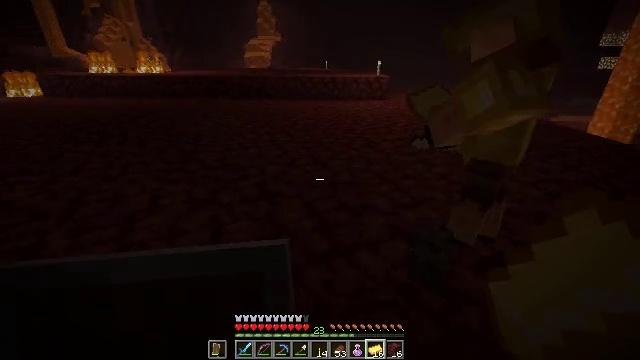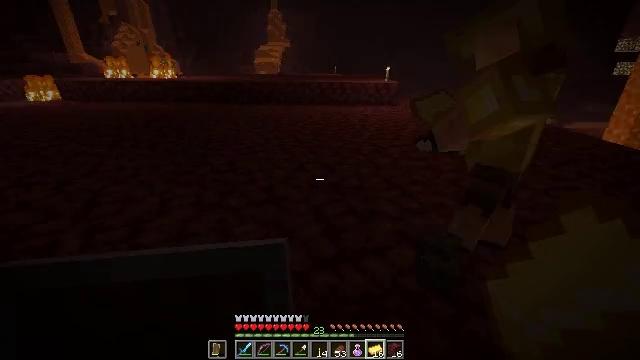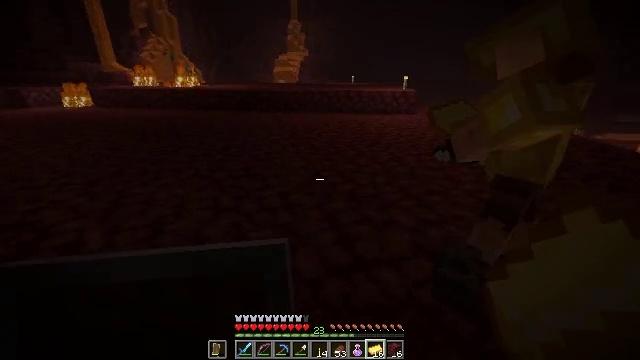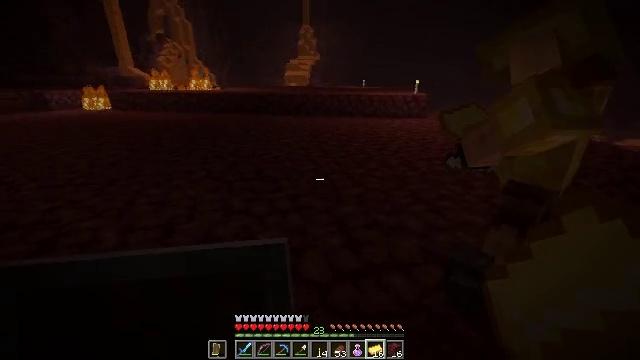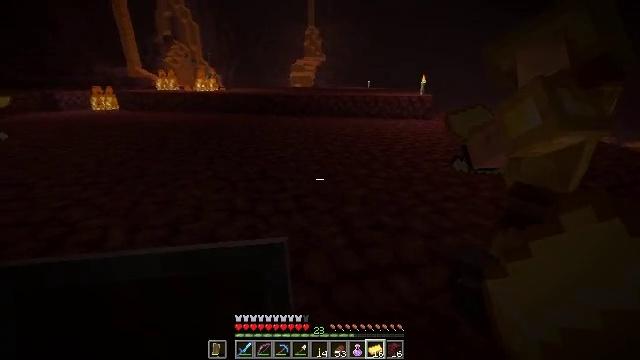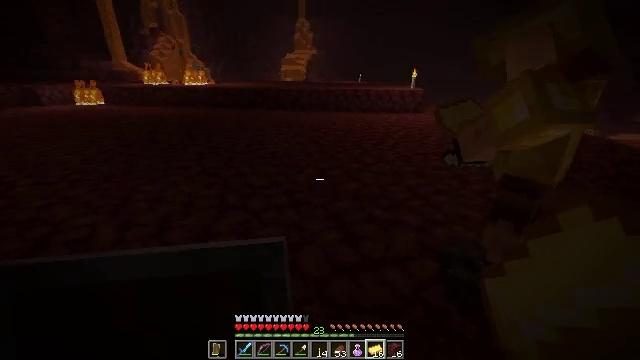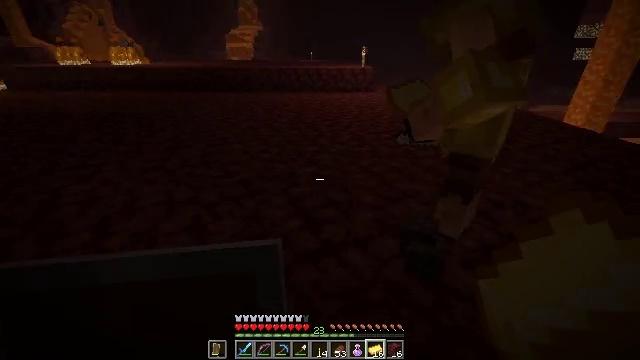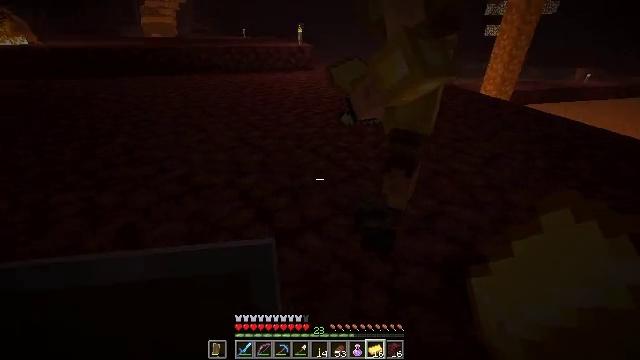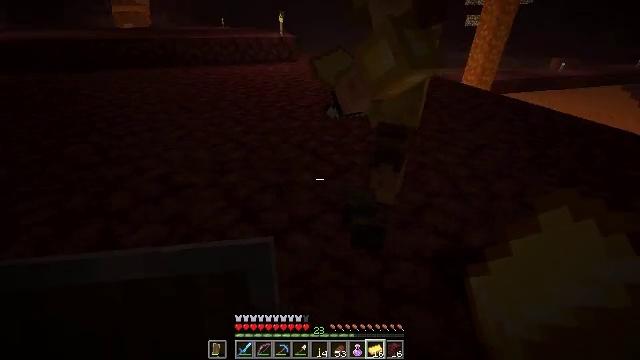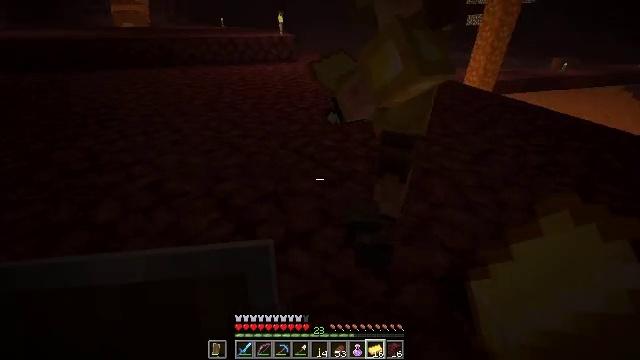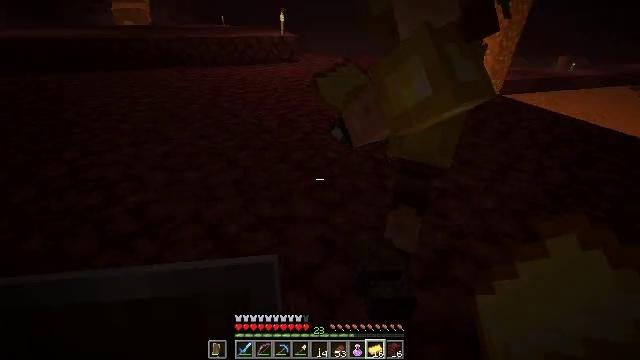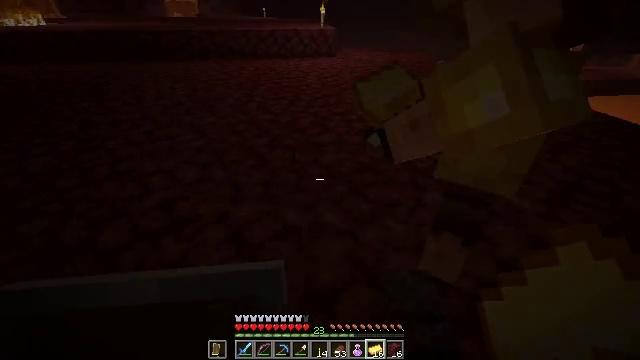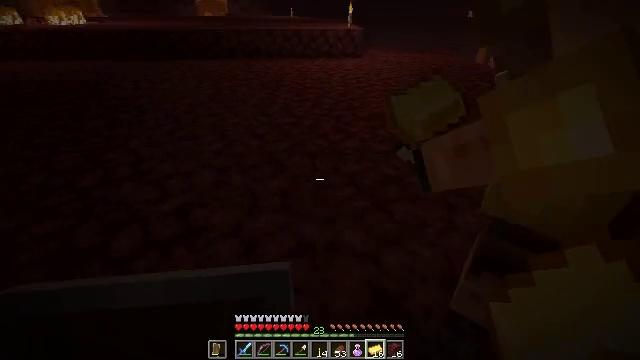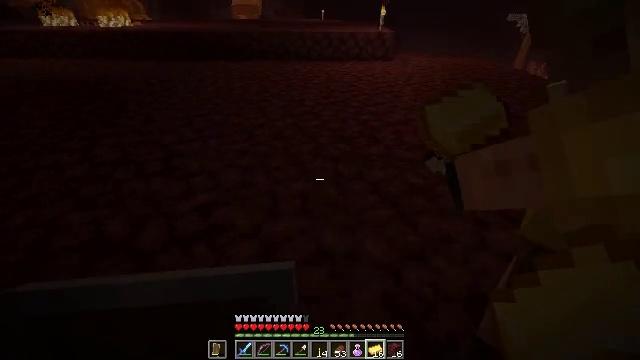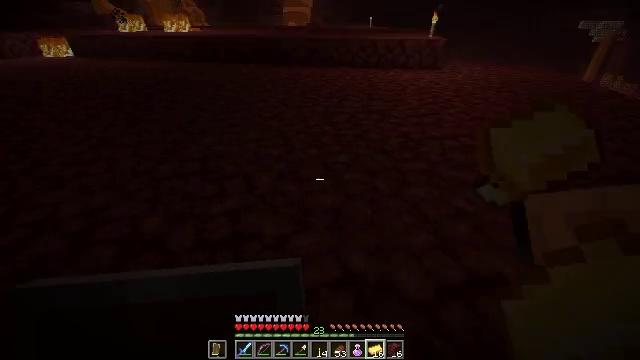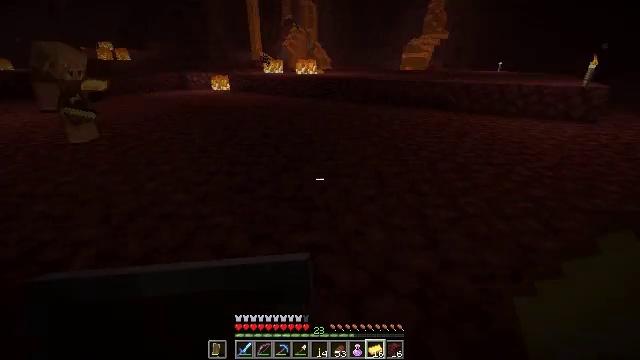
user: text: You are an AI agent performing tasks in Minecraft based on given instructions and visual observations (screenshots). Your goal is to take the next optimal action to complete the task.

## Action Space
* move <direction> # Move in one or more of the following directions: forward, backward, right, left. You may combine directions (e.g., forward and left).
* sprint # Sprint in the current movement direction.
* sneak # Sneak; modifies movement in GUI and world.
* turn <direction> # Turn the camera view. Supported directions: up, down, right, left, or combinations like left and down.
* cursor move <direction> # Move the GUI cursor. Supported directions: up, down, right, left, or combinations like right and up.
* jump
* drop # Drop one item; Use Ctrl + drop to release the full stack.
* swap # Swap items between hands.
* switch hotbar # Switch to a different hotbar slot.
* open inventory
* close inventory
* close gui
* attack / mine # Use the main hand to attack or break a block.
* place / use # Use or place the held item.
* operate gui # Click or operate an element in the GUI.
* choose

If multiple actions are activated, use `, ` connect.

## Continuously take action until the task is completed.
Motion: motion action
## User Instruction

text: Remove a gold ingot from the inventory.
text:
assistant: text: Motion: turn left and up
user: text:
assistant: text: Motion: turn left and up
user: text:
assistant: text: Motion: turn left
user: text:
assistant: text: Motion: turn left
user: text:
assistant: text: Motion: turn right and down
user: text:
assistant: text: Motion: move forward, turn right and down
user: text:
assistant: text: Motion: move forward, turn right and down
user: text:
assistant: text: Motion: move forward, turn right and down
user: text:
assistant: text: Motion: move forward
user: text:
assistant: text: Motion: move forward
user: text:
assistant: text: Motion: move forward, turn left and down
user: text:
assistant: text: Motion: move forward, turn left
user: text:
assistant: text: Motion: move forward, turn left
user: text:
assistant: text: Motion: move forward, turn left and up
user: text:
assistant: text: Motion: move forward and move left, turn left and up
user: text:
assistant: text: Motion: move forward and move left, turn left and up
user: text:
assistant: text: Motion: move forward and move left
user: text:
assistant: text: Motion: move forward and move left, turn right
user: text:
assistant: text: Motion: move forward, turn right and down
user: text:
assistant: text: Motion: move forward, turn down
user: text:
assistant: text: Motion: turn left and down
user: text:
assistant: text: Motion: turn left and up
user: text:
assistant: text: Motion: turn left and up
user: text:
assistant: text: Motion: no_op
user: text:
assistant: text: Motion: turn left and down
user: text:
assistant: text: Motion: drop
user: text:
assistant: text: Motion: drop
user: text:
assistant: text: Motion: drop
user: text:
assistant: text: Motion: no_op
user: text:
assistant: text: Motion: no_op